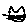
Label: cat